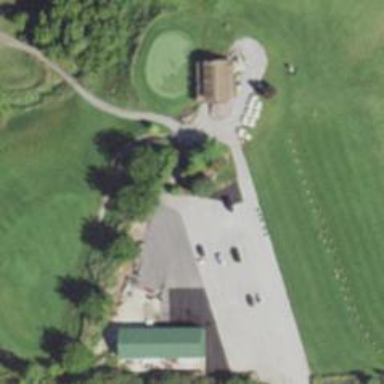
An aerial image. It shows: Path for both roads and golfers.